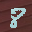
Label: 8